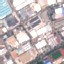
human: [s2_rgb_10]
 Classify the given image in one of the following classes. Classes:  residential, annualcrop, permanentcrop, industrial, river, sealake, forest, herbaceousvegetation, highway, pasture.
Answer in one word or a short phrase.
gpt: Industrial